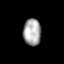
Tissue: lung
Cell type: Epithelial cells
Senescence score: 0.1975
Nuclear area (px): 466
Mean DAPI intensity: 169.075